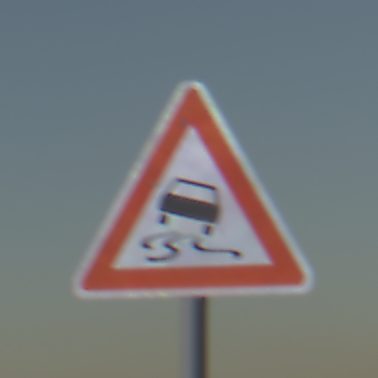
Verkehrszeichen: SchleuderOderRutschgefahr
Umgebung: Outdoor, Nature
Tageszeit: SunriseSunset
Wetter: Clear
Licht: Natural
Jahreszeit: NotSpecified
Kontrast: HighContrast